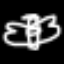
Label: angel